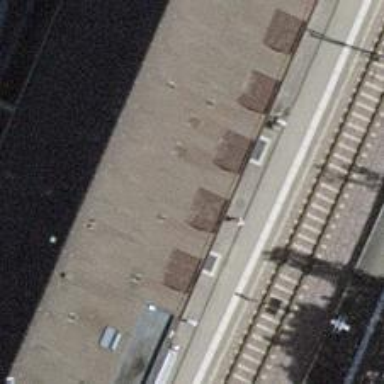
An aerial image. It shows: Railway station that also serves as public transport station.